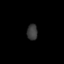
Tissue: lung
Cell type: Endothelial cells
Senescence score: 0.5467
Nuclear area (px): 164
Mean DAPI intensity: 58.085